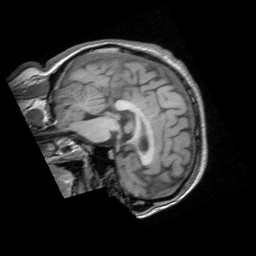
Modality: T1w
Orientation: sagittal
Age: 31